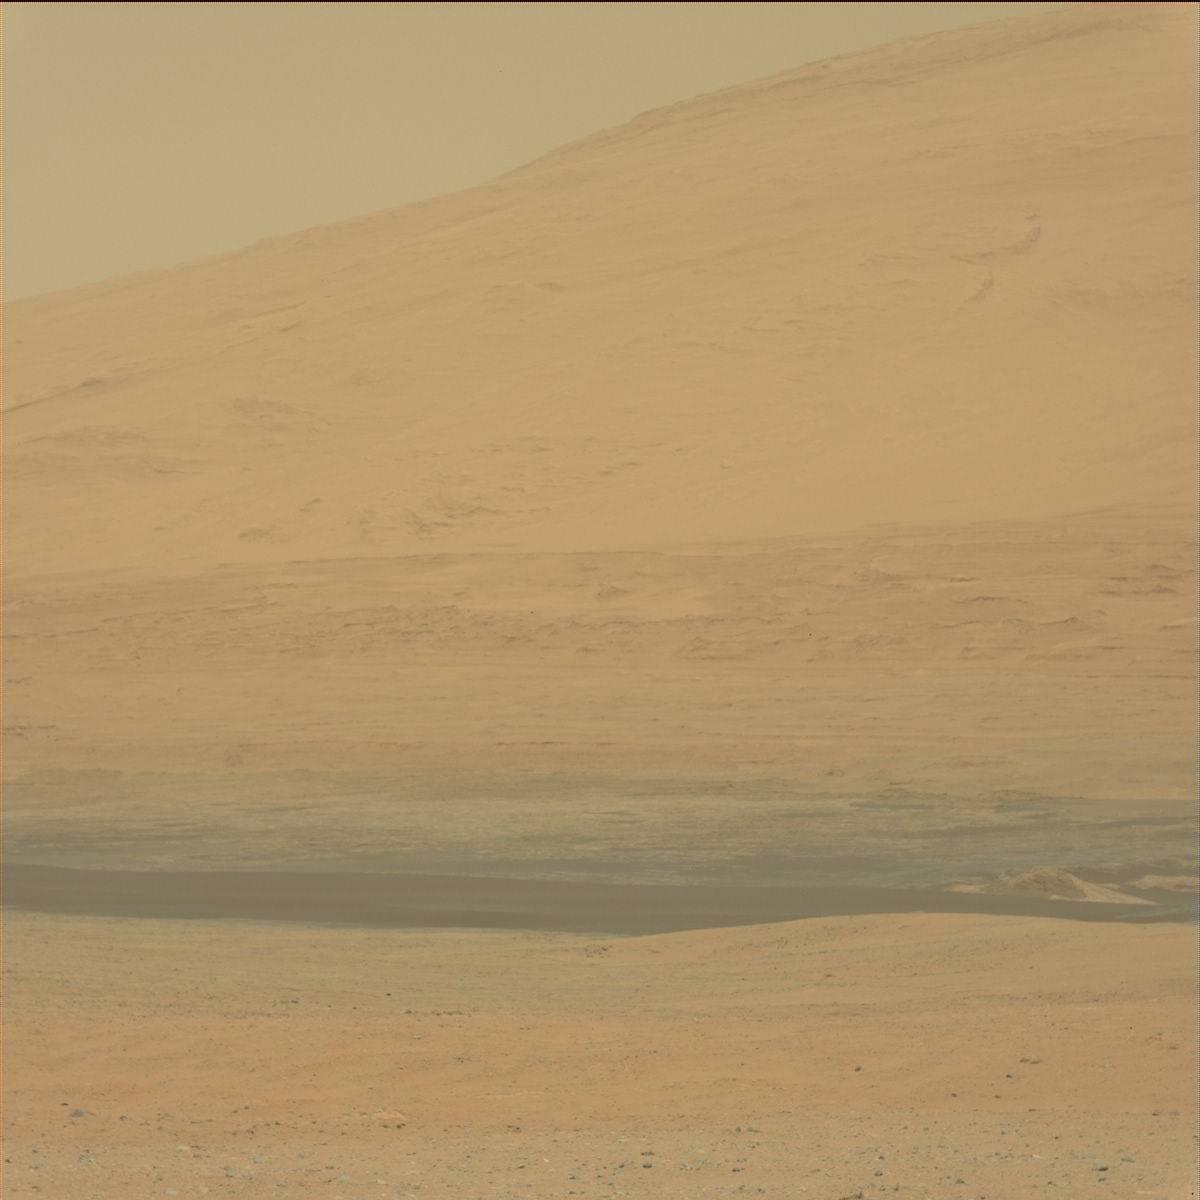
Terrain classes present: Ridge, Sand / Soil, Sky